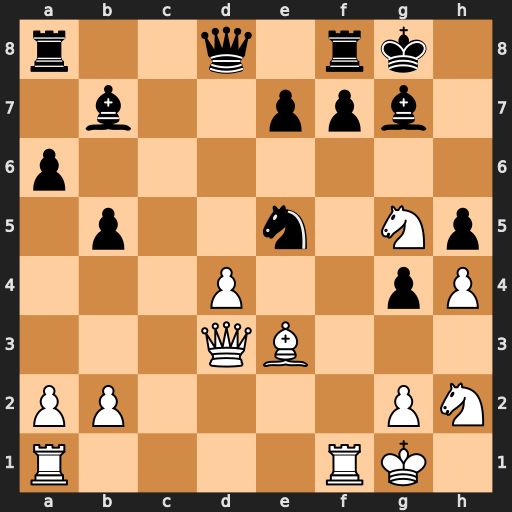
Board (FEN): r2q1rk1/1b2ppb1/p7/1p2n1Np/3P2pP/3QB3/PP4PN/R4RK1
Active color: w
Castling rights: -
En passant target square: -
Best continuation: Qh7#